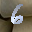
Label: 6